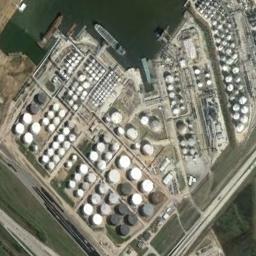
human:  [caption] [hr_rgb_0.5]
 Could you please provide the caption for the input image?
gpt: There are many neatly arranged storage tanks and many pipelines in the factory, And there is a lawn next to the factory .

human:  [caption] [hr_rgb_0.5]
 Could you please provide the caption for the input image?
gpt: There are many roads beside the storage tanks .

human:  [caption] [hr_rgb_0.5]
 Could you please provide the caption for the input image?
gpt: There is a green pool beside the storage tanks .

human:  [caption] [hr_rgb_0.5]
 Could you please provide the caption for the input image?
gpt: There are many storage tanks on the bare land next to the water .

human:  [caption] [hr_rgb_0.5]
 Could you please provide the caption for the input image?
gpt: There are many storage tanks arranged neatly .